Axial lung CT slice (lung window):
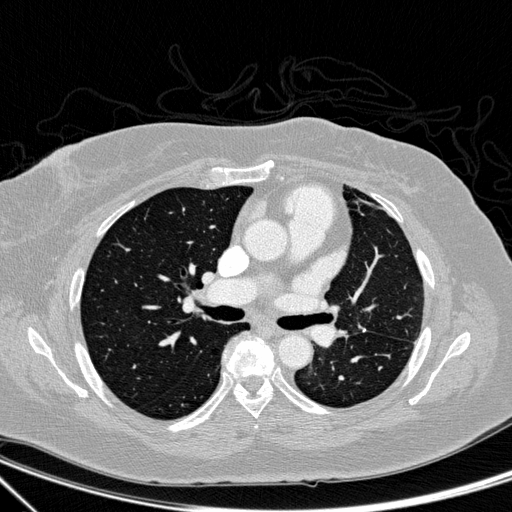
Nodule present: no